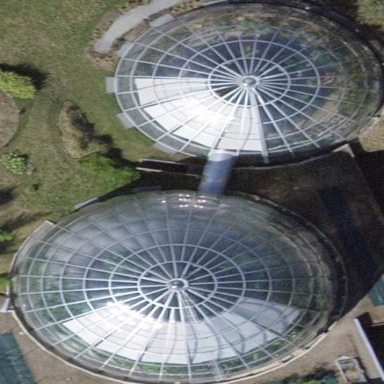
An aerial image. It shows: Greenhouse.